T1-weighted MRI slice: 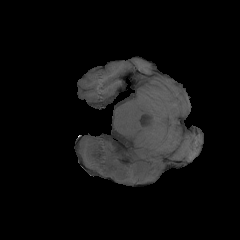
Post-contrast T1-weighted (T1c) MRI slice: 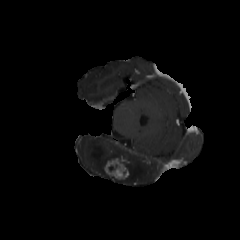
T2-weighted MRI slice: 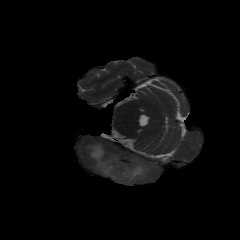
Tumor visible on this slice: yes